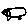
Label: car